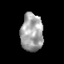
Tissue: skin
Cell type: Epithelial cells
Senescence score: 0.2736
Nuclear area (px): 834
Mean DAPI intensity: 162.356